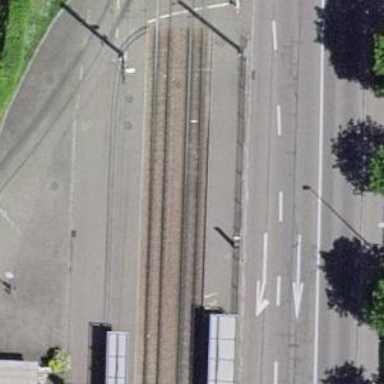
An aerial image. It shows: Tram stop for public transport.